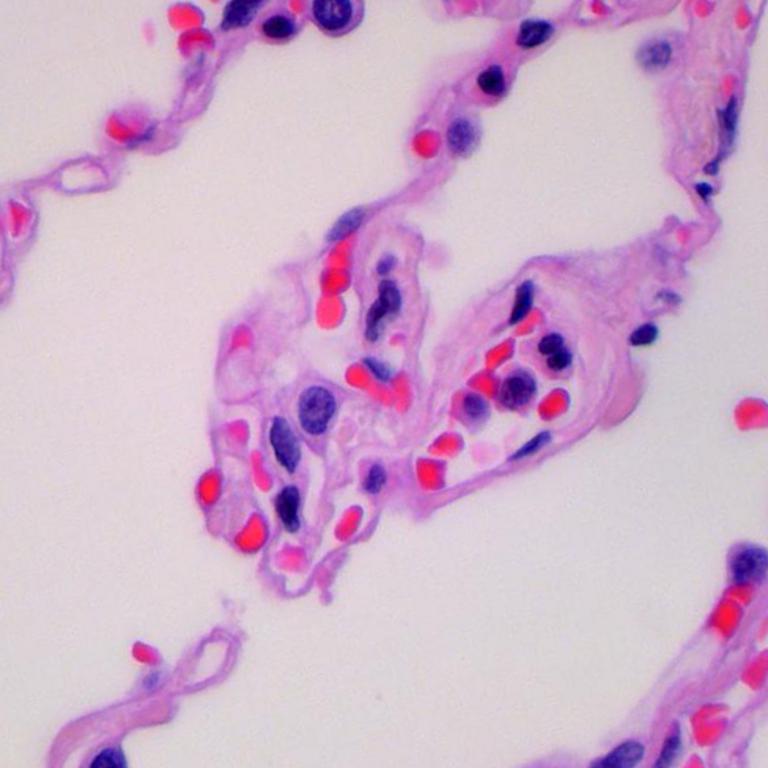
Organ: lung
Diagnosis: benign